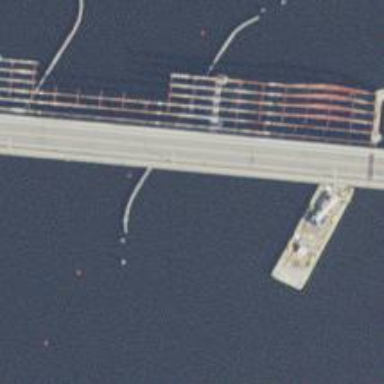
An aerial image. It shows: Bridge supported by piers.